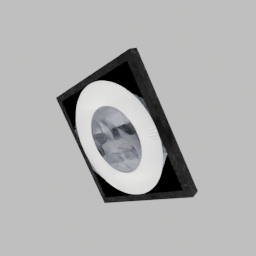
Label: lighting